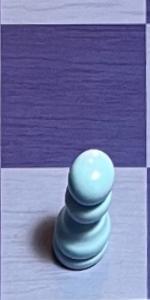
Label: Pawn_White